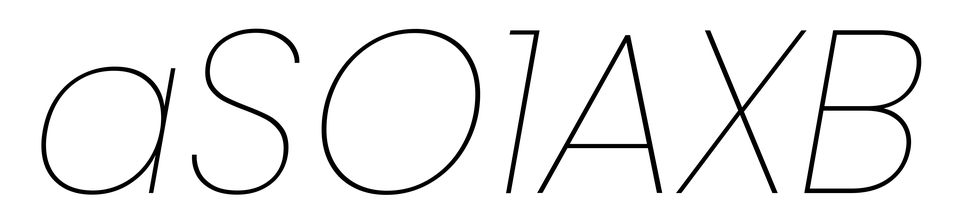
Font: Poppins-ThinItalic